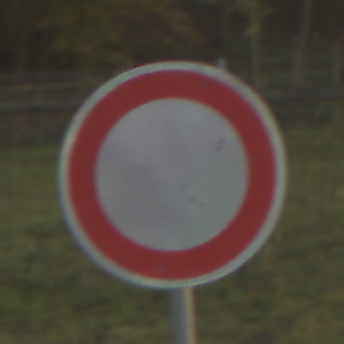
Verkehrszeichen: VerbotFahrzeugeAllerArt
Umgebung: Outdoor, Nature
Tageszeit: SunriseSunset
Wetter: PartlyCloudy
Licht: Natural
Jahreszeit: NotSpecified
Kontrast: LowContrast